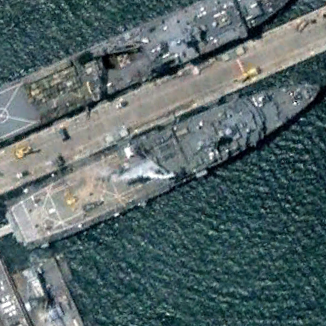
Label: combat